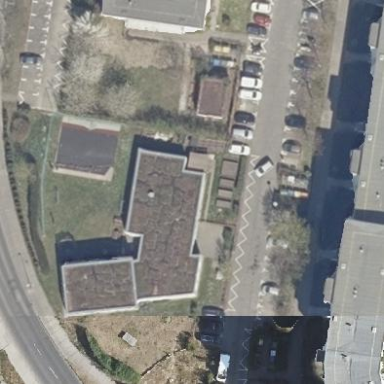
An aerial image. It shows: Community centre building.